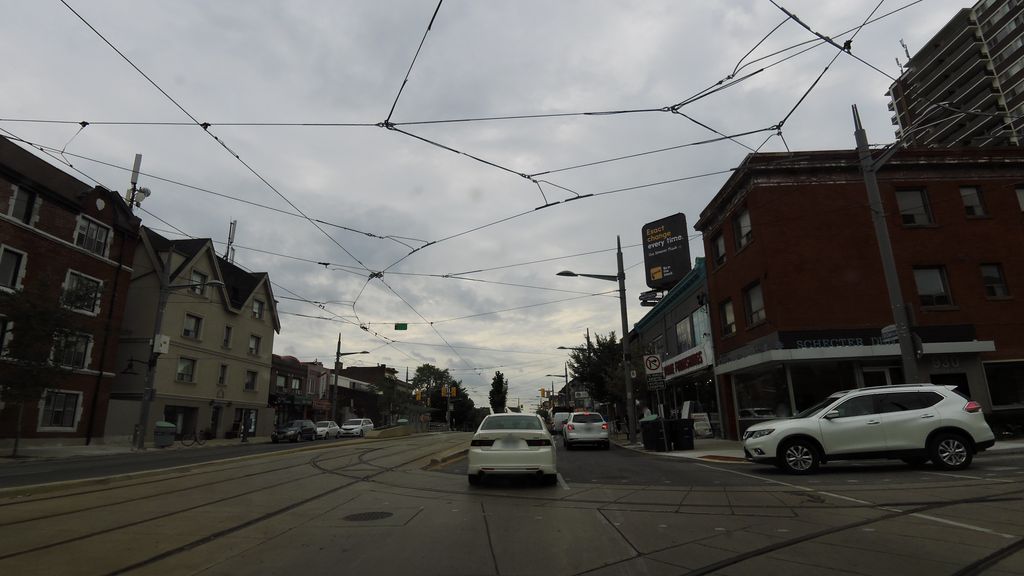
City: toronto